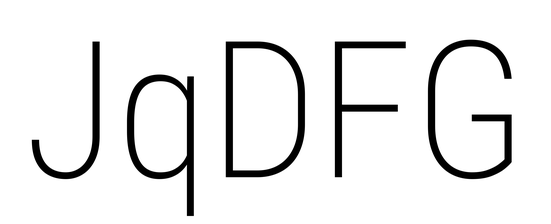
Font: Roboto_Condensed_ExtraLight